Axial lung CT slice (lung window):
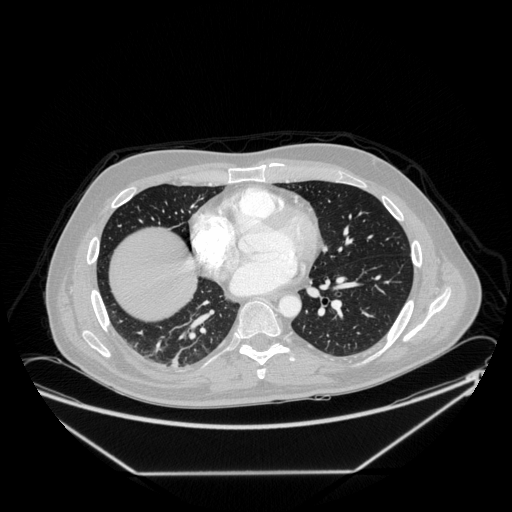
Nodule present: no